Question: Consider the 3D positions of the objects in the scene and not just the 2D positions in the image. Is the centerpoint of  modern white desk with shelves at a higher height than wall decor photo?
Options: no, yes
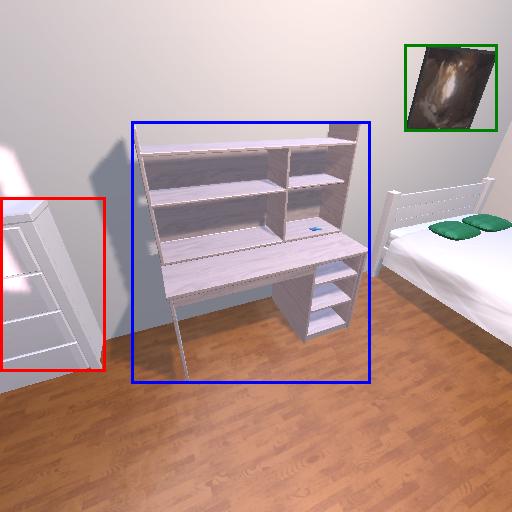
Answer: no